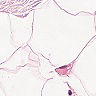
Metastatic tissue present: no